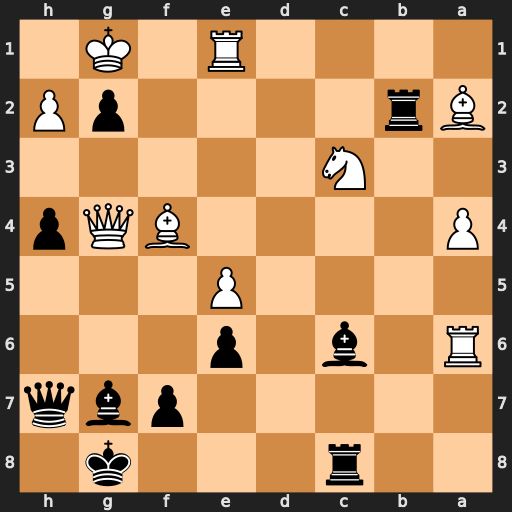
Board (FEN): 2r3k1/5pbq/R1b1p3/4P3/P4BQp/2N5/Br4pP/4R1K1
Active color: b
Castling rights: -
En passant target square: -
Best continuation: Qc2 Nd1 Rxa2